Question: I'm new to . I have been working for the past 72 hours to find an to insert a particular into a based on and index. I created the based on the below.

I have attached the image of the linked list above. . What is the most suitable algorithm to make this happen ? Thanks in advance guys
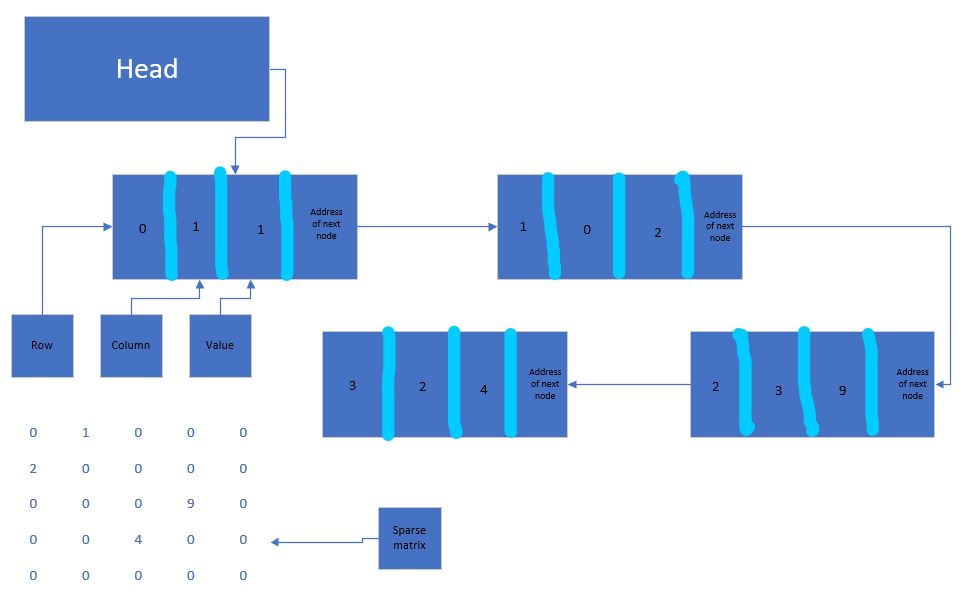
Answer: An interesting point to consider.
First if you flatten your matrix, then you can notice that
- - -
Using this observation you can go through the list until the computed index of the cell you want to insert is smaller than the computed index of the current element.
If you know how to insert a node at a specific position in a linked list (which i recommend you try first if you dont) it should be easy to make the bridge between the two.